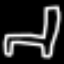
Label: chair